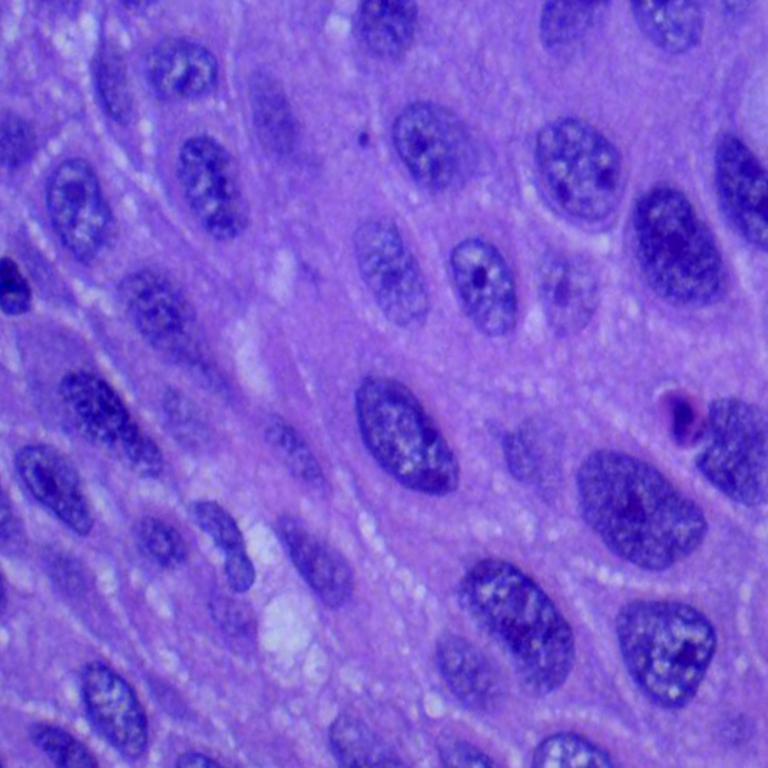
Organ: lung
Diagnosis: squamous carcinomas